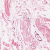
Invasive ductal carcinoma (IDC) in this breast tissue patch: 0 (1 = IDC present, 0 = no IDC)